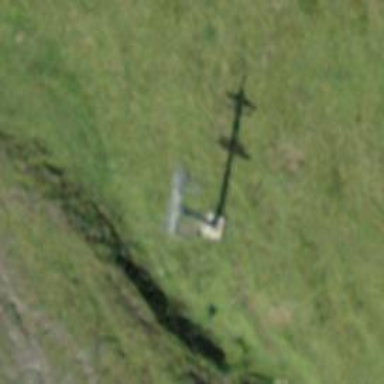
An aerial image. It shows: Pylon used for aerialway.